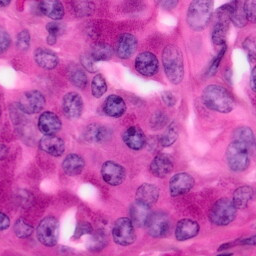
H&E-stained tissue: Pancreatic